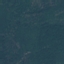
Land use / land cover: Forest